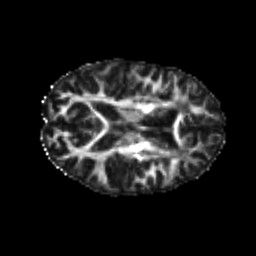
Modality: FA
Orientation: axial
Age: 24
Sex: female
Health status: healthy
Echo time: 0.074 s